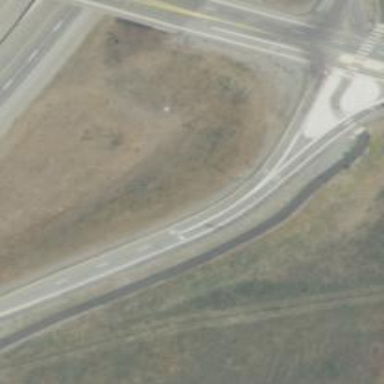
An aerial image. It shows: Motorway link.